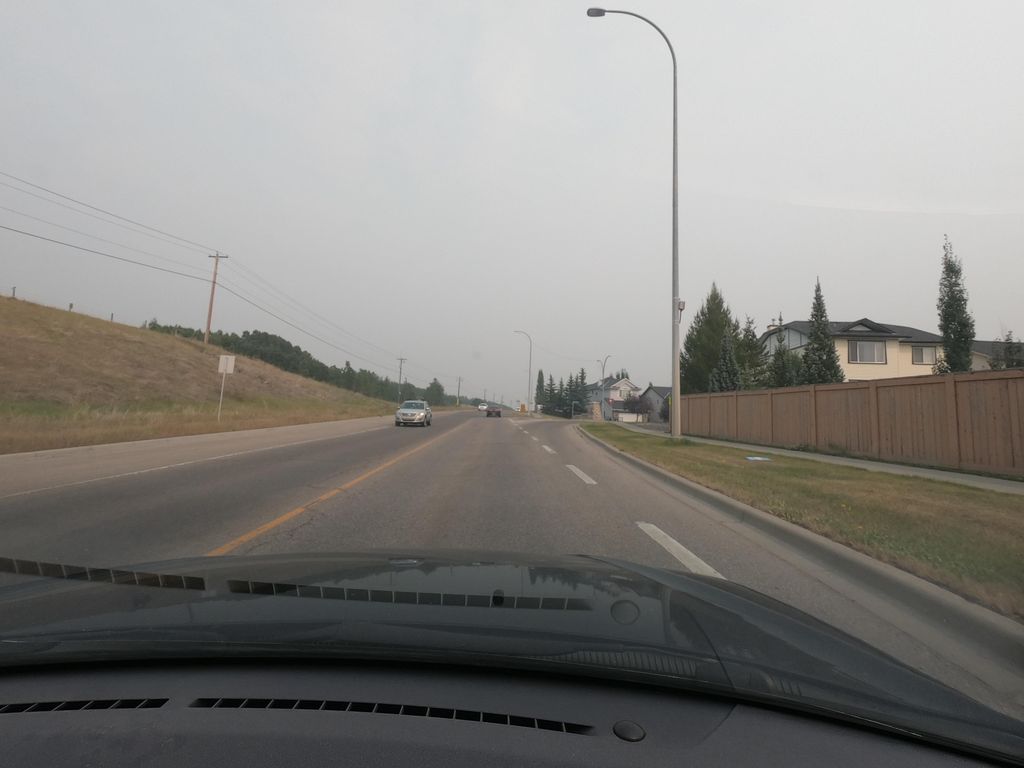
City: calgary